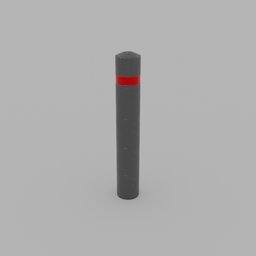
Label: architecture